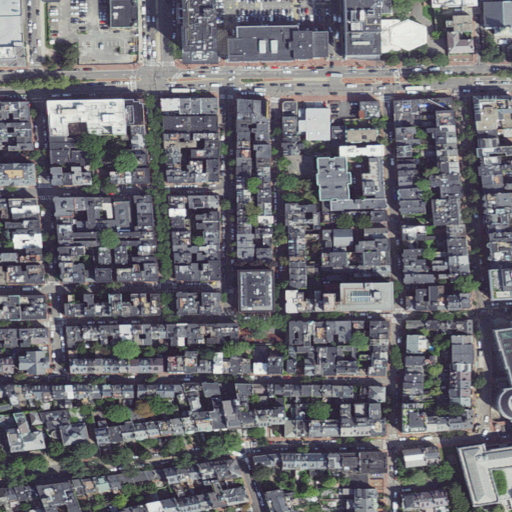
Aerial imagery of mountain in Massachusetts named Beacon Hill containing high intensity development, medium intensity development, and low intensity development